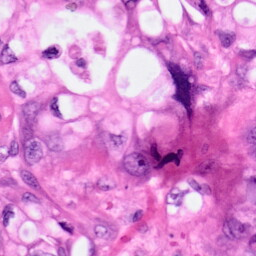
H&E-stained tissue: Pancreatic